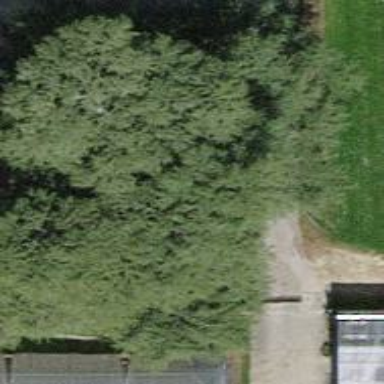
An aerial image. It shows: Park with evergreen needle-leaved trees.